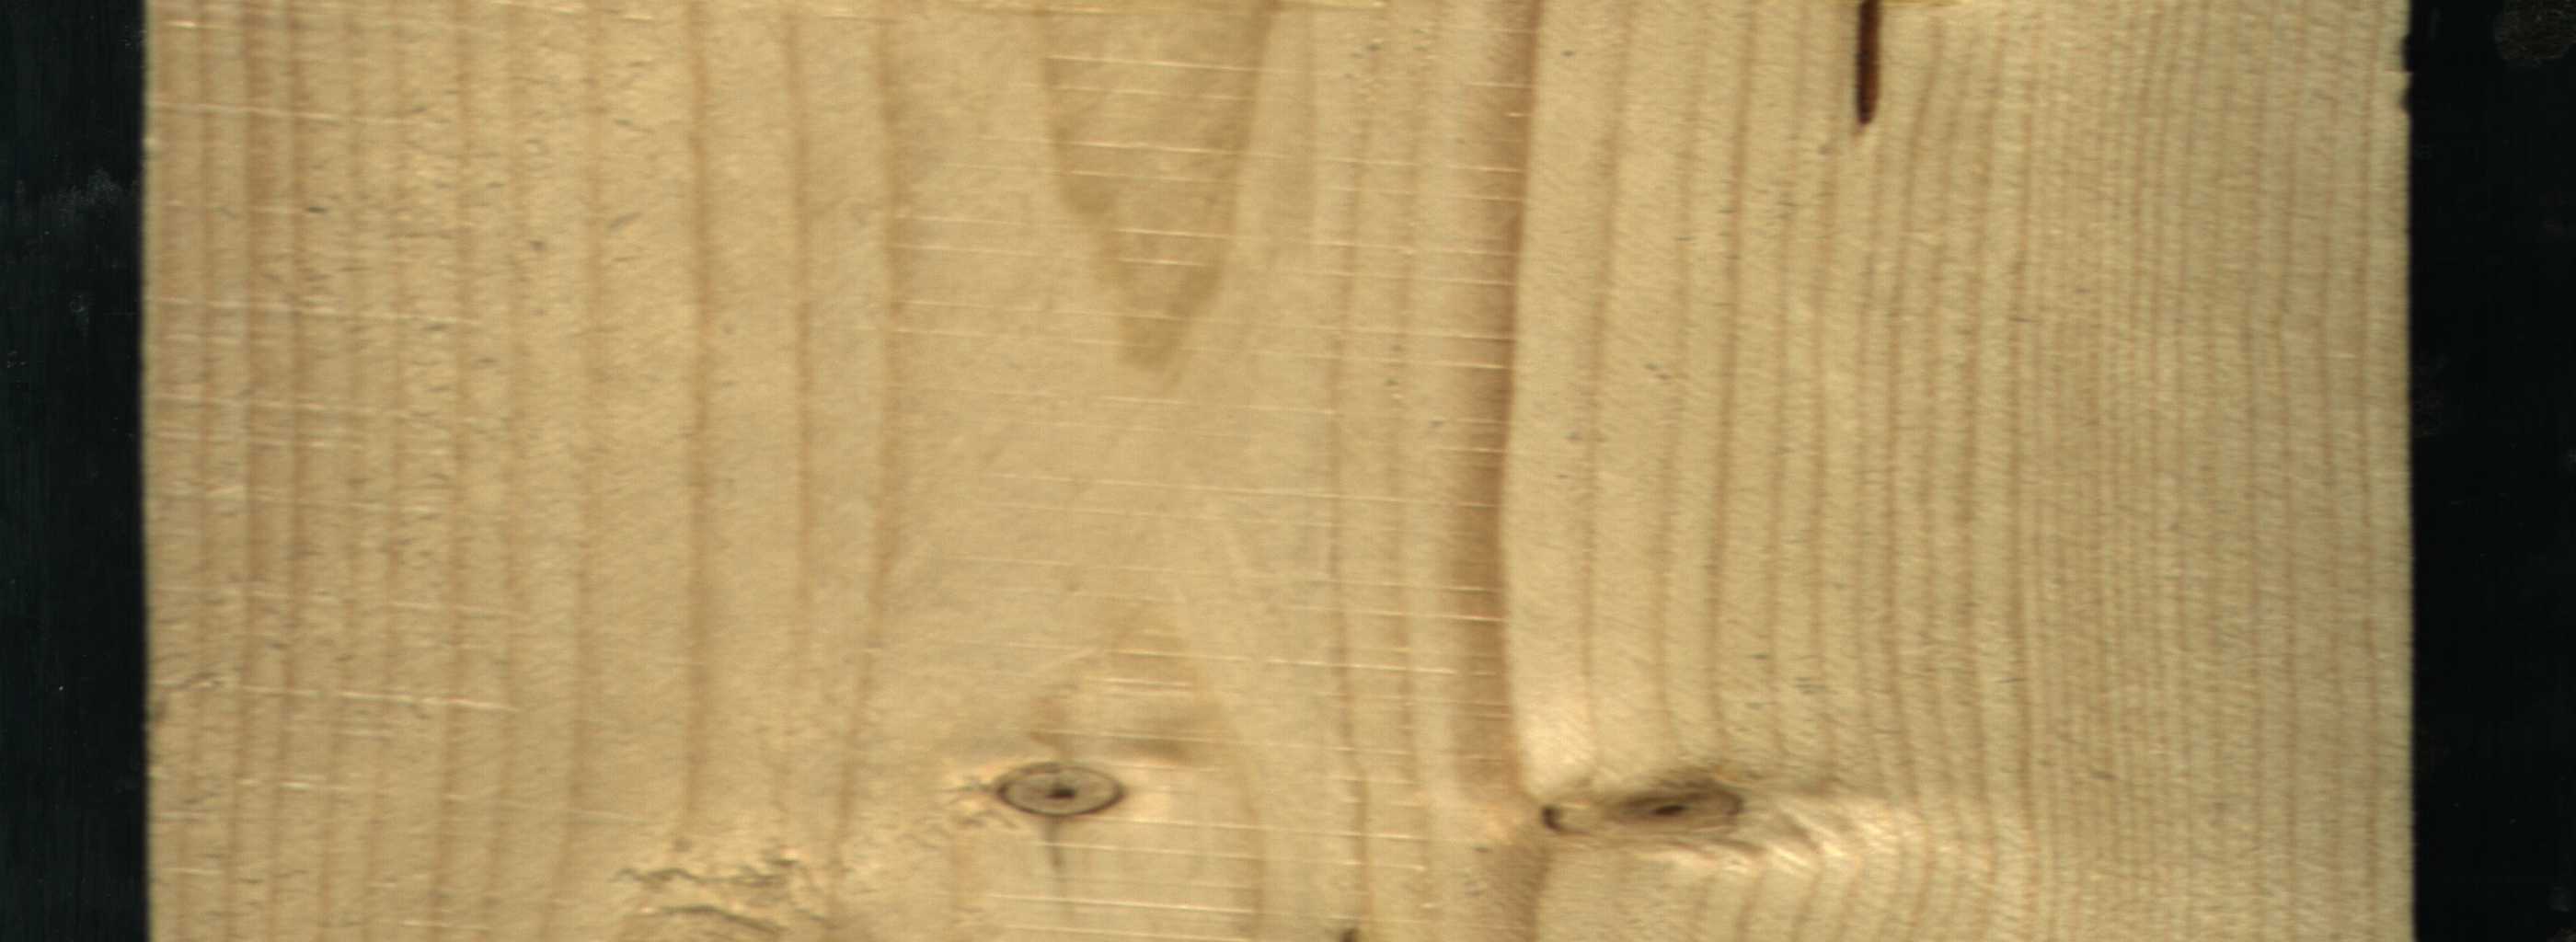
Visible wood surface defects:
resin
Live_Knot
Live_Knot